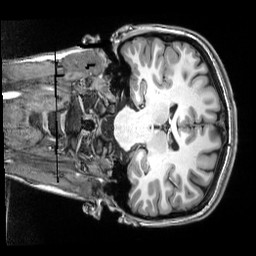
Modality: T1w
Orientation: coronal
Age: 19
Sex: female